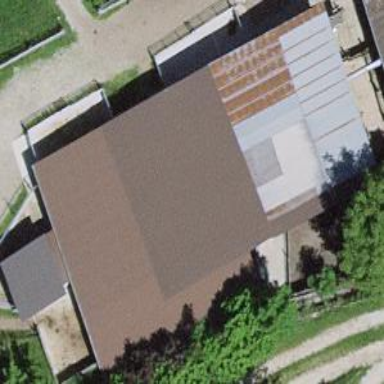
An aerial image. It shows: Group of garages.